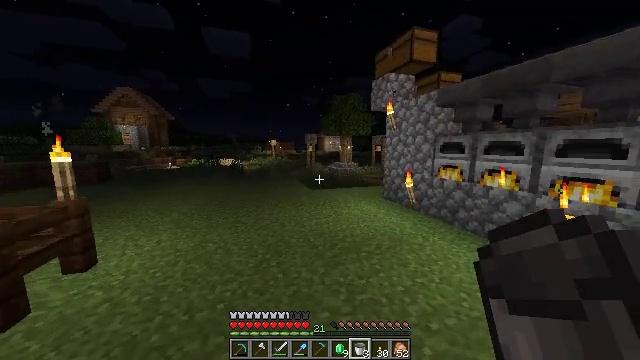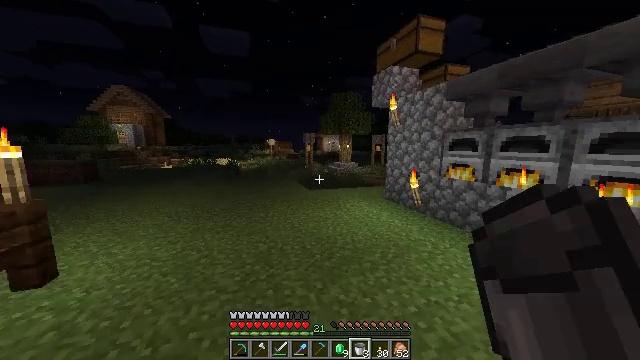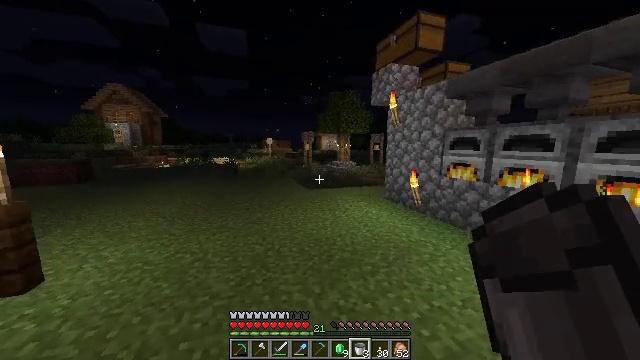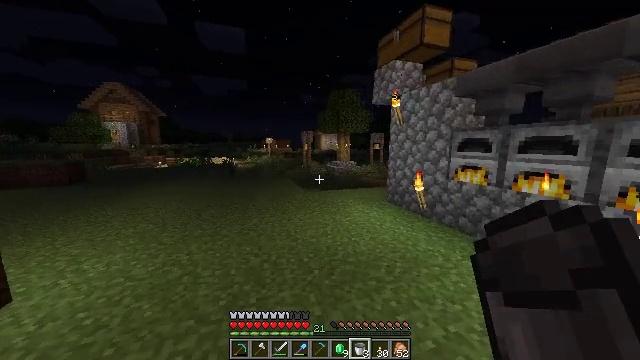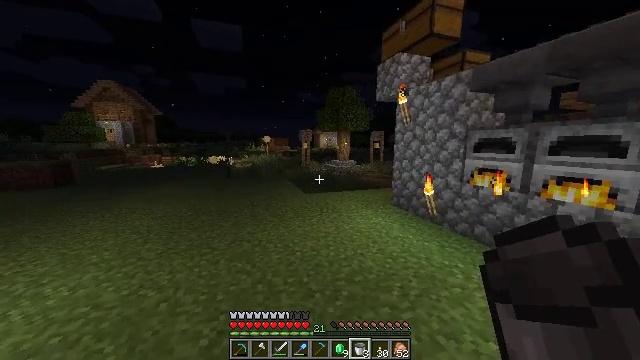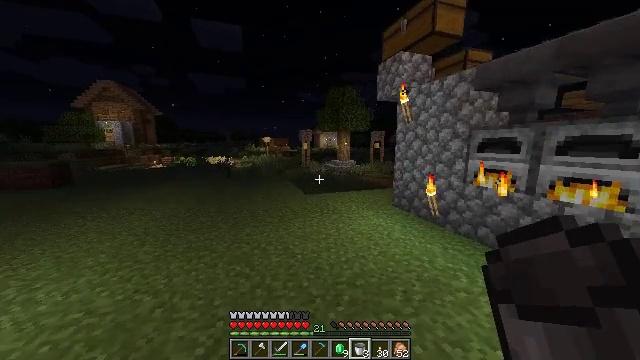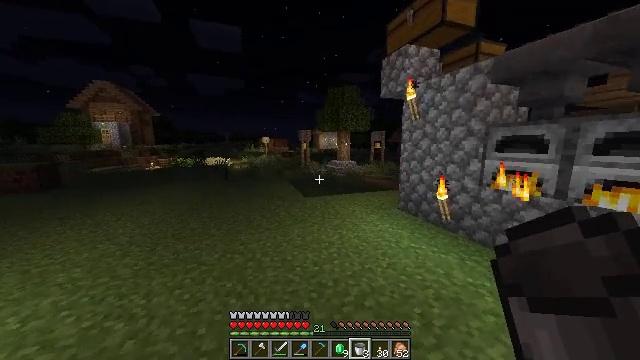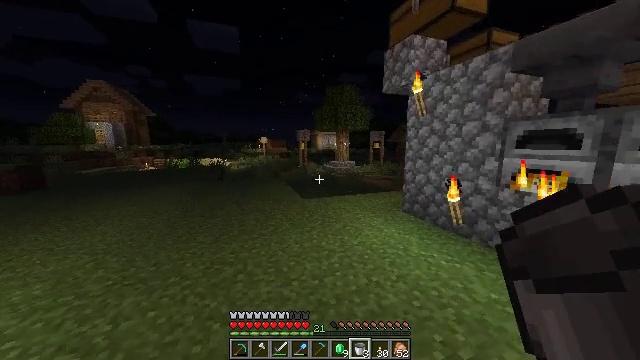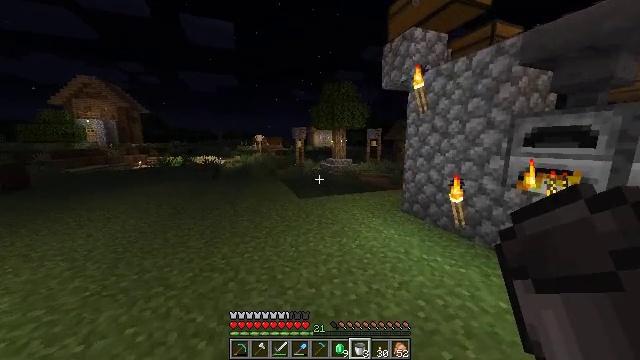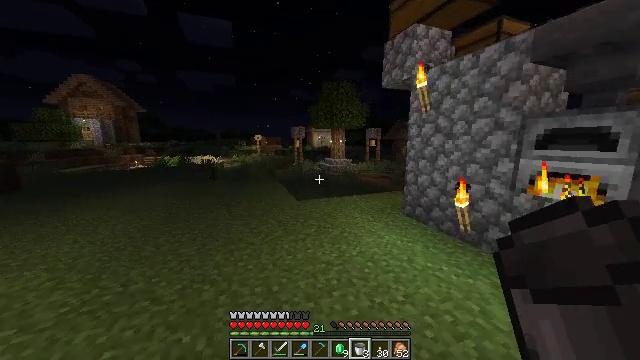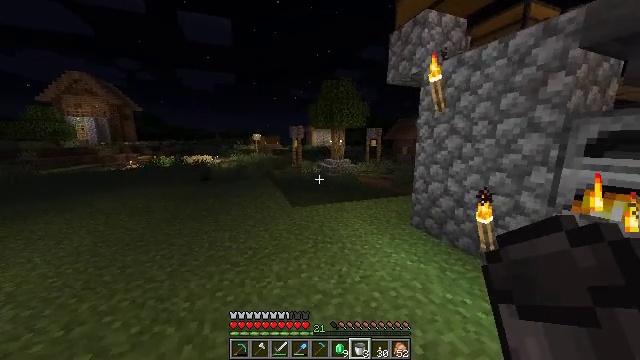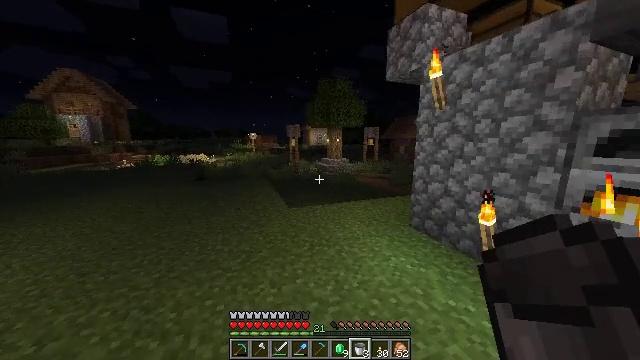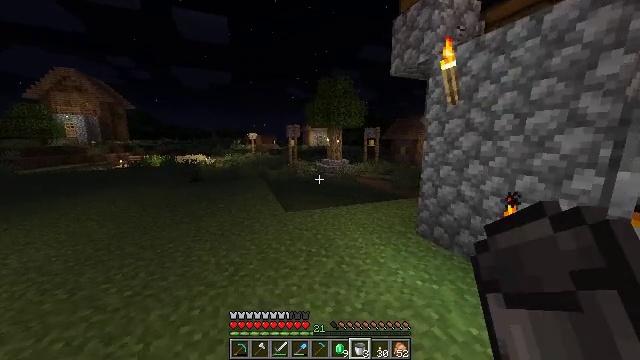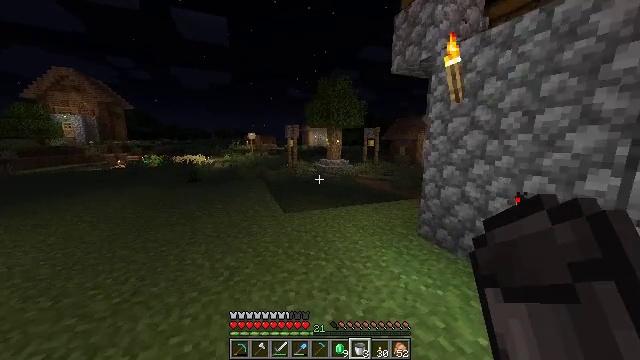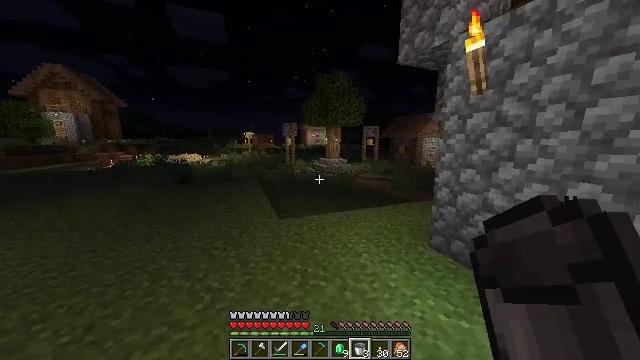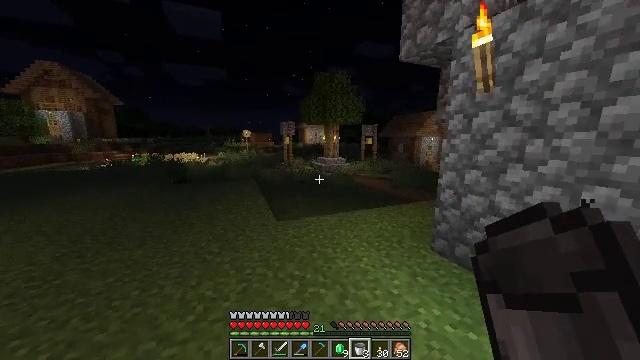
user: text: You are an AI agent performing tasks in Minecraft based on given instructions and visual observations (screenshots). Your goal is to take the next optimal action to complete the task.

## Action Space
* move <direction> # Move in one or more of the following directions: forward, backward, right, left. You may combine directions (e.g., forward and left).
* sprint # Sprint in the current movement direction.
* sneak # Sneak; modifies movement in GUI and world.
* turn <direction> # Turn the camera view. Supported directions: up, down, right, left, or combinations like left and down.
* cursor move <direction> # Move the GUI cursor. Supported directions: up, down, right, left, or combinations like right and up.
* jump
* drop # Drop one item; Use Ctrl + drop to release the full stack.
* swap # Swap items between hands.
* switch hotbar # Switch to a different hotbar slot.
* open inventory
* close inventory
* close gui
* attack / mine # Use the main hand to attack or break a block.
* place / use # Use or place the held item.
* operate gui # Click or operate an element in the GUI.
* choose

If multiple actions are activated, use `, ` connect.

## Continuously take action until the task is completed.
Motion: motion action
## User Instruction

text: Use gold ingot to craft a gold nugget.
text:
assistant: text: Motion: move forward
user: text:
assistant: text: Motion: move forward
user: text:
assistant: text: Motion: move forward
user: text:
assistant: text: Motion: move forward, sprint
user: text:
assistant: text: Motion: move forward, sprint
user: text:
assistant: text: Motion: move forward, sprint
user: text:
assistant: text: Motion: move forward, sprint
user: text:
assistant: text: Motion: move forward, sprint
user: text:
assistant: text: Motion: move forward
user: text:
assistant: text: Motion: move forward
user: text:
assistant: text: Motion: move forward
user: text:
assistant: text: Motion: move forward
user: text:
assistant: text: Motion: move forward
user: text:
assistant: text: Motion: move forward
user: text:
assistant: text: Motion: move forward
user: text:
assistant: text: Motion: move forward, turn right
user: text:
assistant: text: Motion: move forward, sprint, turn right
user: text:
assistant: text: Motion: move forward, sprint, turn right
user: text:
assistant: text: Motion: move forward, sprint, turn right and down
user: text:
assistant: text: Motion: move forward, sprint, turn right
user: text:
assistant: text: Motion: move forward, sprint
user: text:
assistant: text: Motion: move forward
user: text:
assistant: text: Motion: move forward, turn right
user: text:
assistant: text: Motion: move forward
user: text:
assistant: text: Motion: move forward
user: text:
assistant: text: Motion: move forward, turn right
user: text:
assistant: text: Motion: move forward, turn right and down
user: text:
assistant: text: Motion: move forward, turn right and down
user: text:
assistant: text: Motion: move forward, turn right and down
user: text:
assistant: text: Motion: move forward, turn right and down